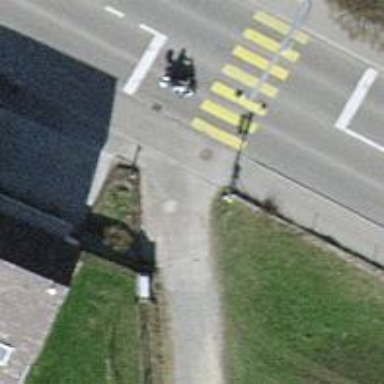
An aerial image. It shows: Footway with surface of pebblestone.